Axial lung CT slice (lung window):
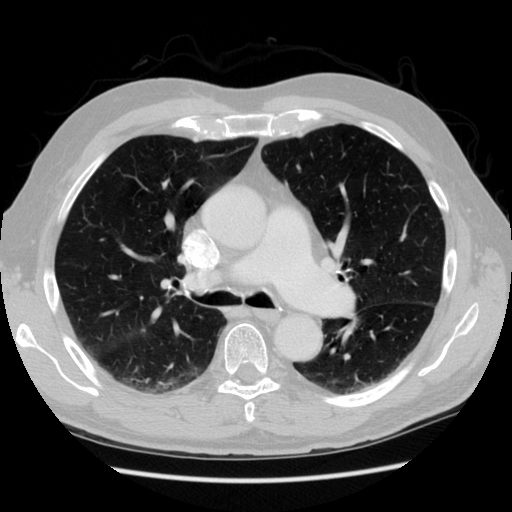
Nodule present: no